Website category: phone
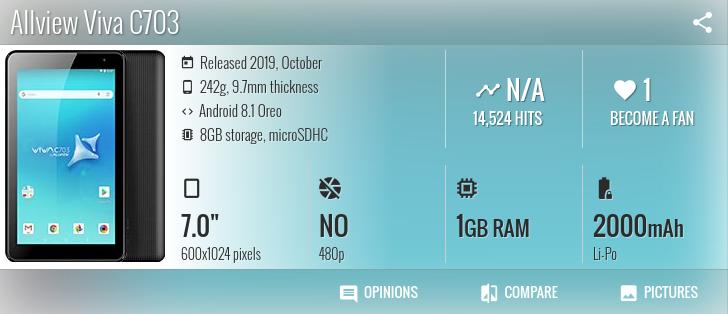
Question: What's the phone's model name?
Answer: Allview Viva C703

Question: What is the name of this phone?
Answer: Allview Viva C703

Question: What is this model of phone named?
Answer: Allview Viva C703

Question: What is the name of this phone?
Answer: Allview Viva C703

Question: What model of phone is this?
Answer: Allview Viva C703

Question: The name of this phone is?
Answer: Allview Viva C703

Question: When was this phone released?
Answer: Released 2019, October

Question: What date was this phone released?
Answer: Released 2019, October

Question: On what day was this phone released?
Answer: Released 2019, October

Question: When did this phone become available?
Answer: Released 2019, October

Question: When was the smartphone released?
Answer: Released 2019, October

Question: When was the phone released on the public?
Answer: Released 2019, October

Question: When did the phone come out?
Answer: Released 2019, October

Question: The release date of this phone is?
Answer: Released 2019, October

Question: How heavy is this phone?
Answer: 242g

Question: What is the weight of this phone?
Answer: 242g

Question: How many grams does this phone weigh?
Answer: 242g

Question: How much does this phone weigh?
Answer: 242g

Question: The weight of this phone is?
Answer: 242g

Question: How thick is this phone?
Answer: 9.7mm thickness

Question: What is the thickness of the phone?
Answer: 9.7mm thickness

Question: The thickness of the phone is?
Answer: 9.7mm thickness

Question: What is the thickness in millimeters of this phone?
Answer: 9.7mm thickness

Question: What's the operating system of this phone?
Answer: Android 8.1 Oreo

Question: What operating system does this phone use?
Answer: Android 8.1 Oreo

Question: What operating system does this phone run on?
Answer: Android 8.1 Oreo

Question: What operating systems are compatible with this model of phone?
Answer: Android 8.1 Oreo

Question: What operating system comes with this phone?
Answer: Android 8.1 Oreo

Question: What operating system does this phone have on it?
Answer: Android 8.1 Oreo

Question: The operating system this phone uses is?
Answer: Android 8.1 Oreo

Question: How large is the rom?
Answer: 8GB storage

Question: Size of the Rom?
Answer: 8GB storage

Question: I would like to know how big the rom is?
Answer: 8GB storage

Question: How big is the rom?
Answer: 8GB storage

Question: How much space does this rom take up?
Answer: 8GB storage

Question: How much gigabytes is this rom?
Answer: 8GB storage

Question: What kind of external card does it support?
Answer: microSDHC

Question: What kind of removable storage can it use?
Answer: microSDHC

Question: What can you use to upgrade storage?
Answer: microSDHC

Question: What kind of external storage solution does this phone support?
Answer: microSDHC

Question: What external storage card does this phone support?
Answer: microSDHC

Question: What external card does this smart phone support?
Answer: microSDHC

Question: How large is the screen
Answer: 7.0"

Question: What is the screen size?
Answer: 7.0"

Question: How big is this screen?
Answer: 7.0"

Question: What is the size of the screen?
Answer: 7.0"

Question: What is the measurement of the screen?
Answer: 7.0"

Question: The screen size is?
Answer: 7.0"

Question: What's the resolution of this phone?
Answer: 600x1024 pixels

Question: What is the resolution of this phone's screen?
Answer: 600x1024 pixels

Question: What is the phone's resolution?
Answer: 600x1024 pixels

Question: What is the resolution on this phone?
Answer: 600x1024 pixels

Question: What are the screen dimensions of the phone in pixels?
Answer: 600x1024 pixels

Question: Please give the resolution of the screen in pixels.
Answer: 600x1024 pixels

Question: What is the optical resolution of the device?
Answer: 600x1024 pixels

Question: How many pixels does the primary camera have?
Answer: NO

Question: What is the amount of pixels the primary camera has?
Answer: NO

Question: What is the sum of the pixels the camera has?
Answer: NO

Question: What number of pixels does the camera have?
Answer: NO

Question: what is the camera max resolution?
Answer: NO

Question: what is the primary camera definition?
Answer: NO

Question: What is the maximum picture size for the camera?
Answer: NO

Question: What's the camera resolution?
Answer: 480p

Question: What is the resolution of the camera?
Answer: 480p